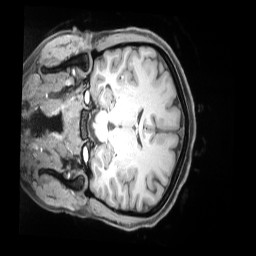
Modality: T1w
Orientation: coronal
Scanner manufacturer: siemens
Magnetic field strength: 3 T
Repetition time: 2.53 s
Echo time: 0.00169 s